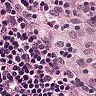
Metastatic tissue present: no